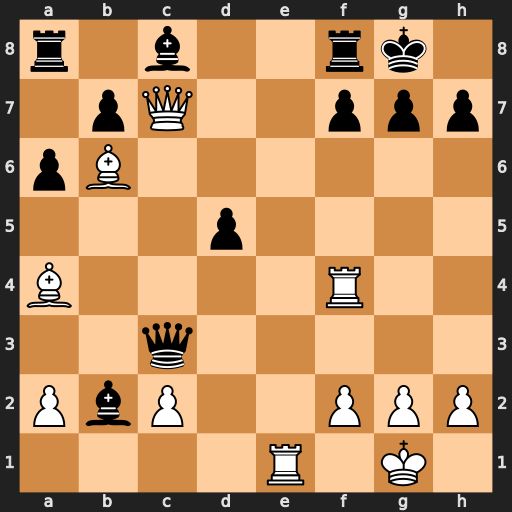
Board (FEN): r1b2rk1/1pQ2ppp/pB6/3p4/B4R2/2q5/PbP2PPP/4R1K1
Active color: w
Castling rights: -
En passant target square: -
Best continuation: Qxf7+ Rxf7 Re8+ Rf8 Rfxf8#